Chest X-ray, AP view. Patient: 67 years old, sex M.
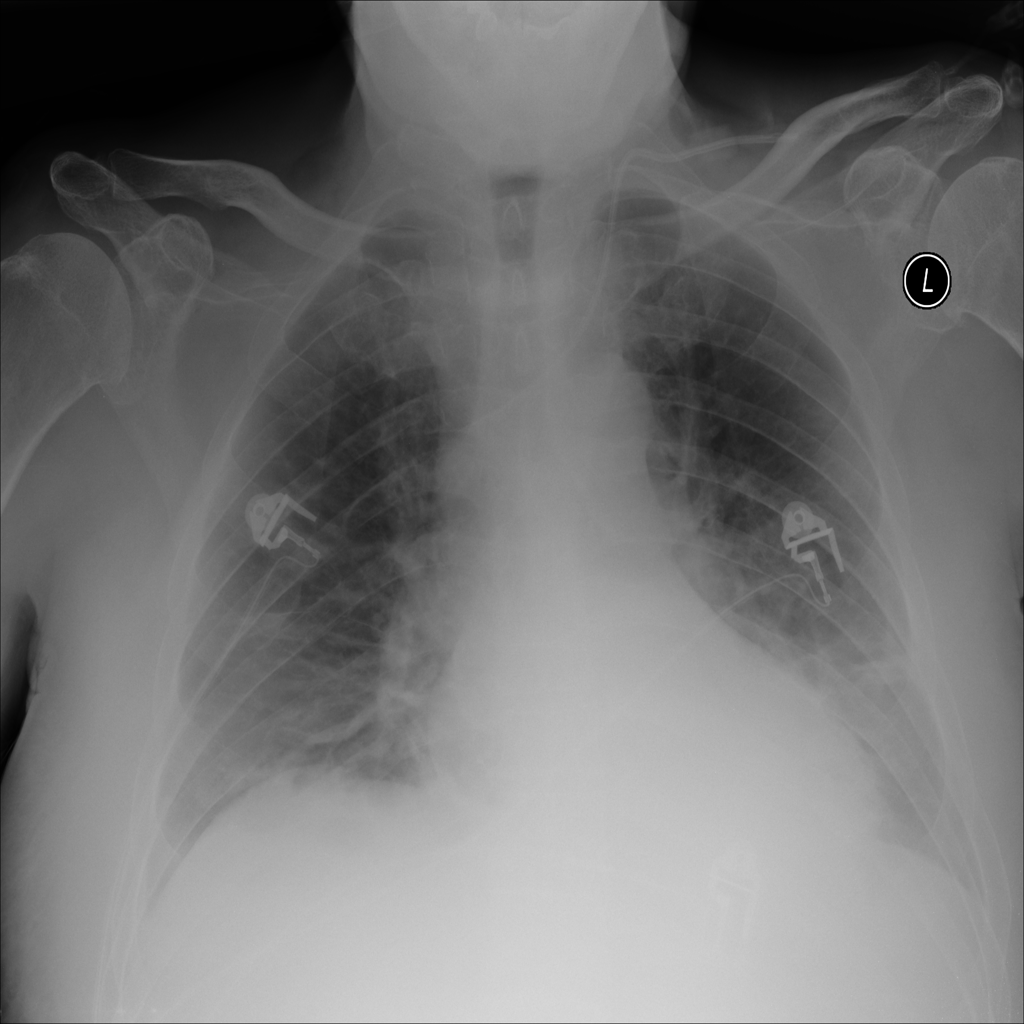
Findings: Atelectasis